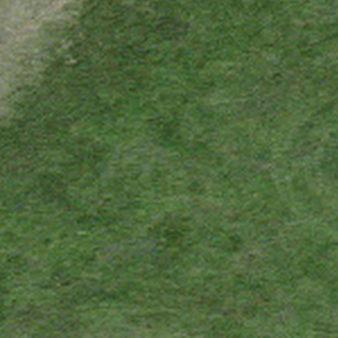
Label: other